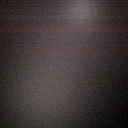
Screen state: off